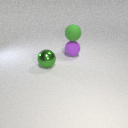
large purple rubber sphere to the right of large green metal sphere